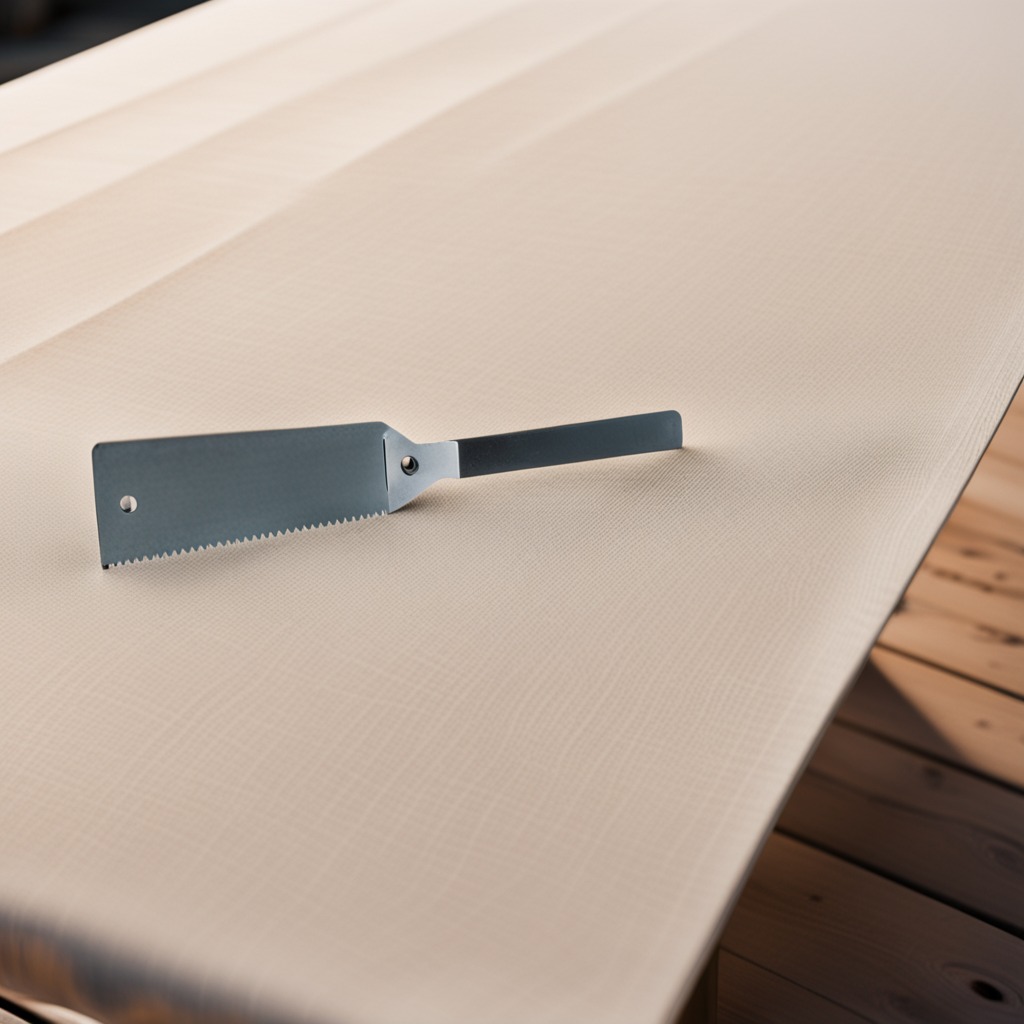
A metal saw is lying on a wooden table.